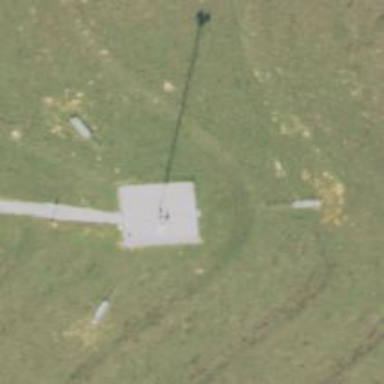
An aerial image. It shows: Mast tower used for communication.